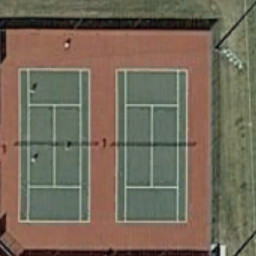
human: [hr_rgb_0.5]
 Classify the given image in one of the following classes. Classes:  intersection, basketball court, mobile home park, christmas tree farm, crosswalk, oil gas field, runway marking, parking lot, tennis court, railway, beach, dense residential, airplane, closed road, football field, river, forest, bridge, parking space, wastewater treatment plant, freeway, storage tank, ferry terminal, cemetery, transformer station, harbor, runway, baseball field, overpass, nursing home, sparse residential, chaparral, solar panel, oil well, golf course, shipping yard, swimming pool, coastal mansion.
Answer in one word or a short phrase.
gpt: tennis court